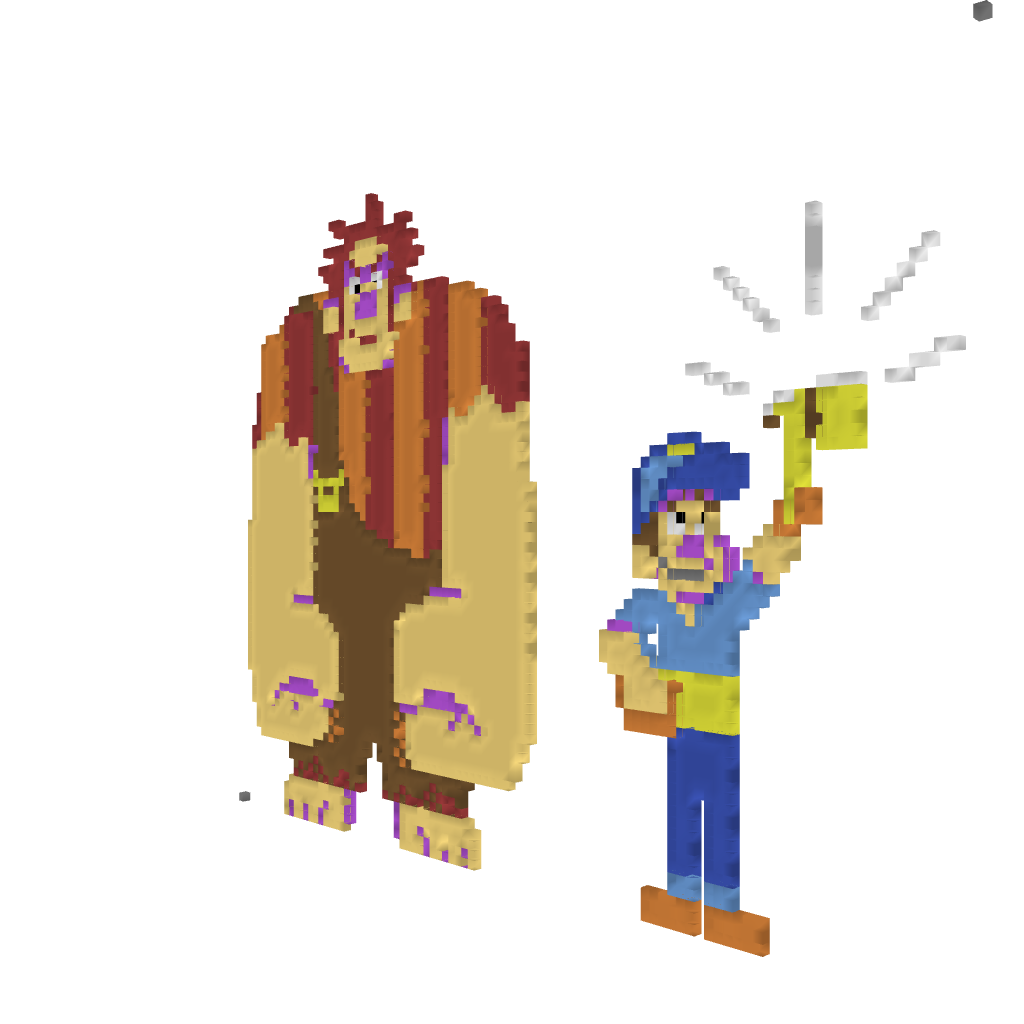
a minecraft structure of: Wreck it Ralph and Fix it Felix - By Cybersneeze high quality